Question: For some reason, when I am designing my Windows Application, the form outline/title bar is blue in colour, but when the application runs, it comes out white. Why does it do this and how do I get it to display the normal colour that all windows applications come in? I do not like it white as I feel it makes the application look cheap. I am using Visual Studio 2015 Community on Windows 10 Pro. Picture of the form in designer and while it is running is attached.
I would really appreciate some assistance in this, thank you.

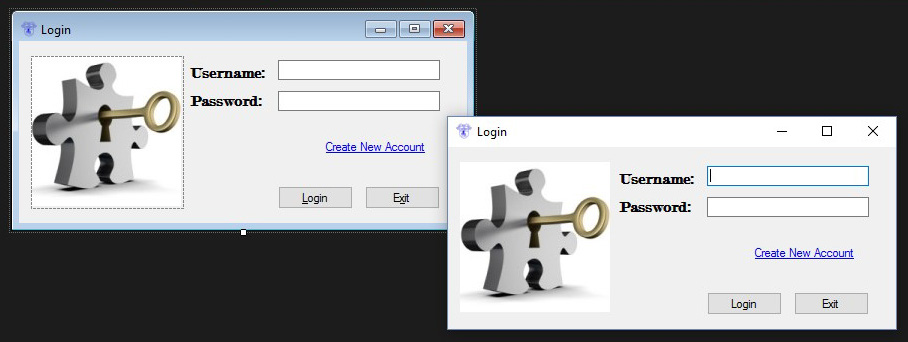
Answer: mine does that too with Windows 10, however when i run an application on a windows 7 computer it will look like it does on the designer and also it will include the Aero theme windows 7 has.
I think its just the way it is because of how the Windows 10 operating system works.